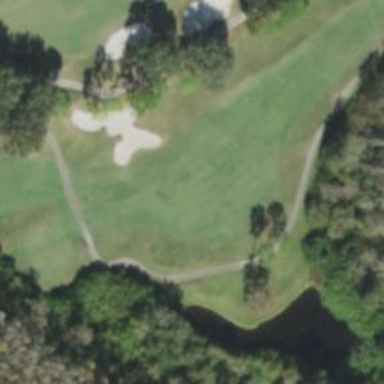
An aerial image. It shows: View of golf hole.